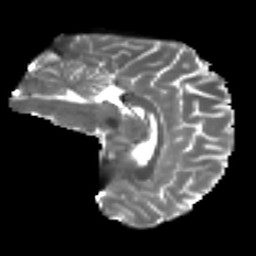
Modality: T2w
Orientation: sagittal
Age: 29
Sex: male
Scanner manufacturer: ge
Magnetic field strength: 3 T
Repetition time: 7.8 s
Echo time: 0.0612 s